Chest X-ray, AP view. Patient: 35 years old, sex F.
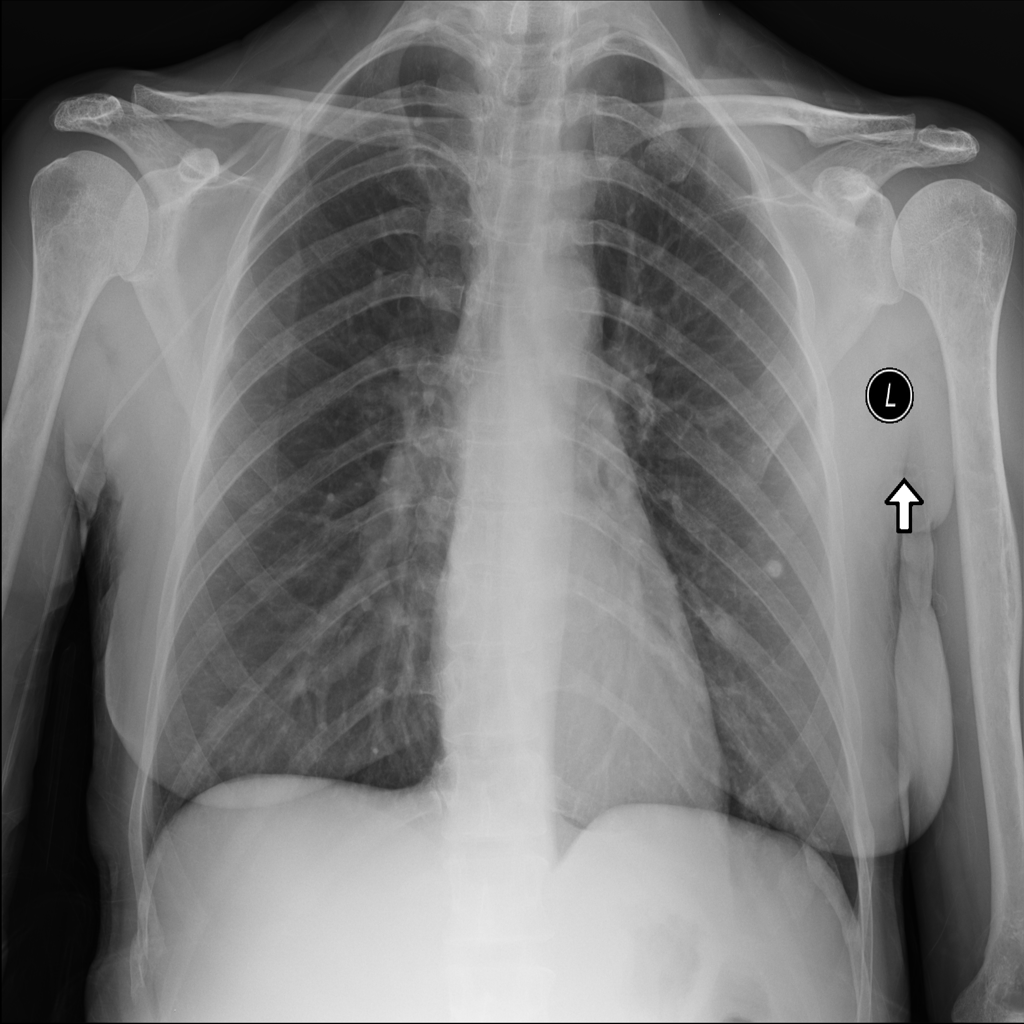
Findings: Nodule